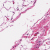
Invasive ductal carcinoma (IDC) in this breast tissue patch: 0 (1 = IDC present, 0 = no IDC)